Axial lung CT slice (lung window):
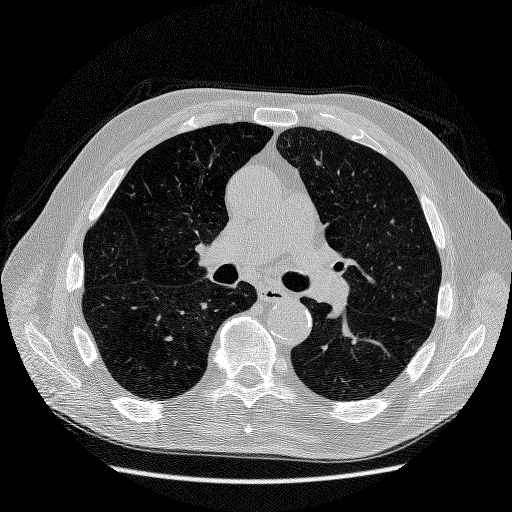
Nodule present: no